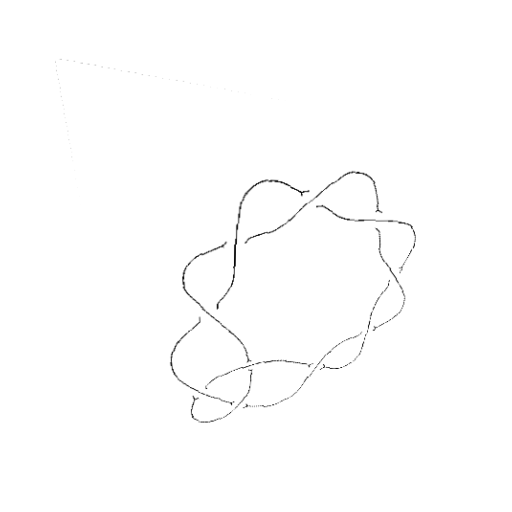
Crossing number: 10